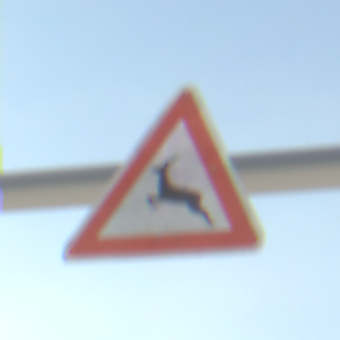
Verkehrszeichen: WildwechselRechts
Umgebung: Outdoor, Suburban
Tageszeit: MorningAfternoon
Wetter: PartlyCloudy
Licht: Natural
Jahreszeit: NotSpecified
Kontrast: HighContrast